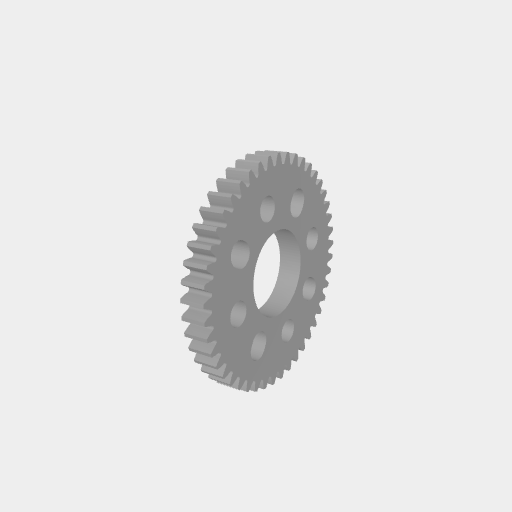
Part: HubMountAcetalGear45T